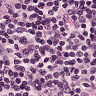
Metastatic tissue present: no